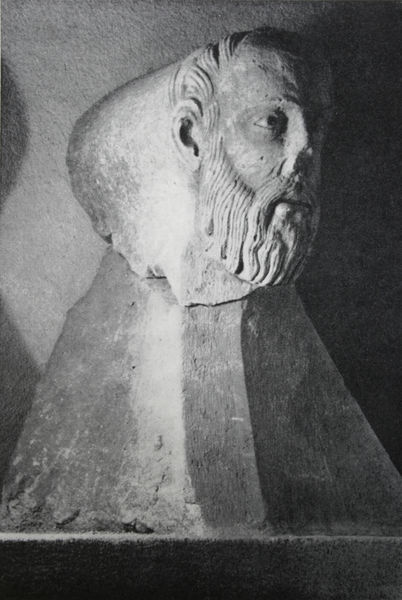
Titel: Herme des Mannes mit der gebrochenen Nase - Skulptur für die Brückentoranlage von Capua
Standort: Capua
Institution: Museo Campano
Schlagwörter: kopf, mann, schatten, weiß, grau, haar, licht, marmor, mund, nase, ohr, profil, schwarz, stirn, zeichnung, blick, alt, bart, wand, augen, gesicht, sockel, stein, steine, vollbart, bildnis, portrait, porträt, kirche, sonne, auge, figur, haare, kutte, augenbrauen, kinn, lippen, locken, ohren, skulptur, statue, men, white, black, face, grey, hair, nose, büste, seitenansicht, lichteinfall, plinthe, wange, foto, fotografie, photographie, antike, seite, schwarzweiß, pupille, photo, kaputt, profile, halbprofil, männlich, antik, classical, greek, man, rock, stone, ear, head, mönch, eyes, löwe, light, pyramide, fotographie, mouth, beard, sculpture, standbild, grabmal, kapuze, marble, monument, person, bildhauer, rome, art, ears, beschienen, beschädigt, figure, eyebrows, fund, abgeschlagen, philosophy, mustache, greece, point, philosopher, behauen, fotografite, carved, plato, abgebrochene nase, defekte nase, besrd, bearf, scinetist+, euklid, euclid